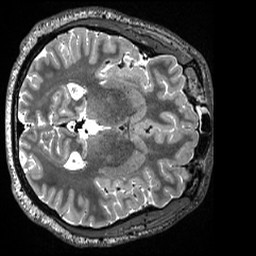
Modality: T2w
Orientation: axial
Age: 28
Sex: male
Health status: ill
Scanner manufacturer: siemens
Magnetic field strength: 3 T
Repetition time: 3.2 s
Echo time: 0.563 s